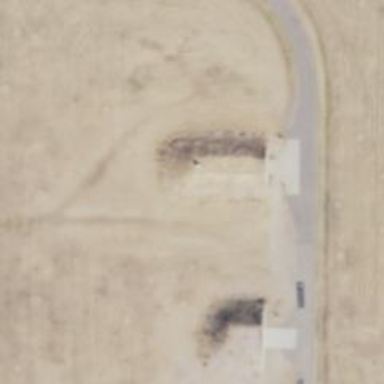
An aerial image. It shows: Military bunker.